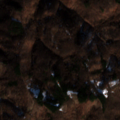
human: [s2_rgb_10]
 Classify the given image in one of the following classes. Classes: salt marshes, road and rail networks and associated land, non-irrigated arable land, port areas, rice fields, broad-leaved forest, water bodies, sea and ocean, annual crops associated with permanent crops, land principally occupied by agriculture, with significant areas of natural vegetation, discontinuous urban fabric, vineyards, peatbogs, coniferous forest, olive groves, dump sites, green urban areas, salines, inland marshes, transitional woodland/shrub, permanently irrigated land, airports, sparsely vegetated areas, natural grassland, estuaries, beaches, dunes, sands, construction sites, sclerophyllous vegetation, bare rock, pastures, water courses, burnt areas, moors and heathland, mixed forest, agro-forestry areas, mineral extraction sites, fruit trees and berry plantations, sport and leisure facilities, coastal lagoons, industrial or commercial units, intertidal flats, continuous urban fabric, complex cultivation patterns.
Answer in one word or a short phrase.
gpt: broad-leaved forest